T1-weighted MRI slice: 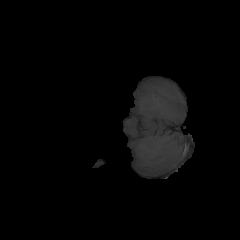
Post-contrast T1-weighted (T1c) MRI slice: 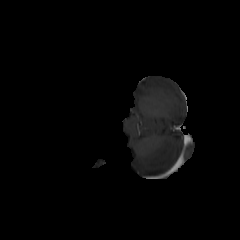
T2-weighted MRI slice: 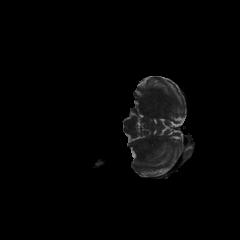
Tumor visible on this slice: no